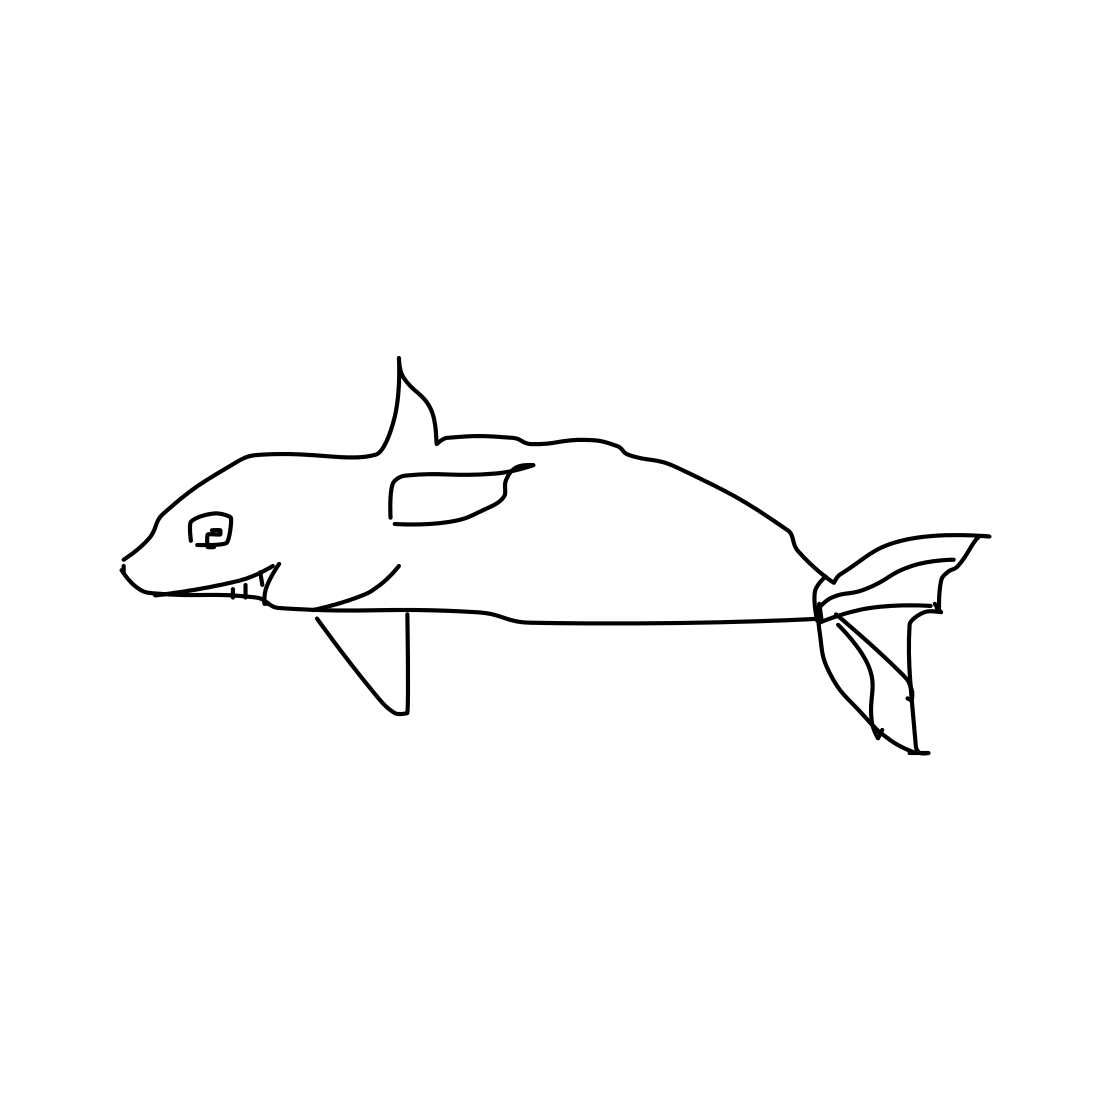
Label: shark